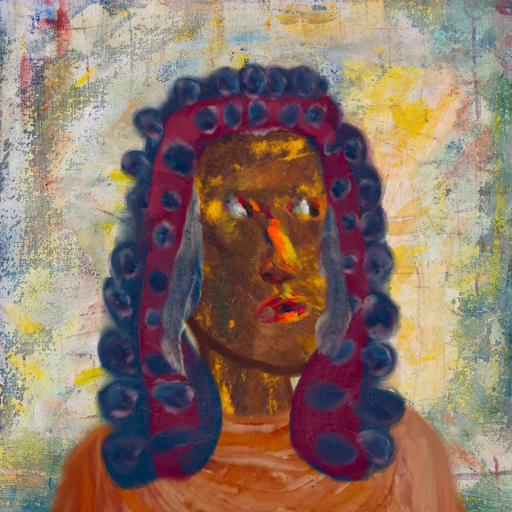
Background: Irani, Head And Neck Side: Comrade, Face Side: An_Impression, Bust: Pious_Lady, Hair Side: Hill_Girl, Head Accessory: Blank, Second Necklace: Blank, Necklace: Blank, Baby: Blank